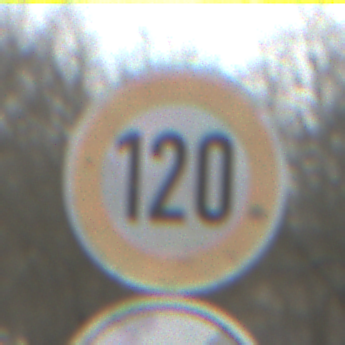
Verkehrszeichen: Geschwindigkeit120
Zusatzzeichen unten: EndeUeberholverbotKraftfahrzeuge
Umgebung: Outdoor, Nature
Tageszeit: MorningAfternoon
Wetter: PartlyCloudy
Licht: Natural
Jahreszeit: Autumn
Kontrast: LowContrast